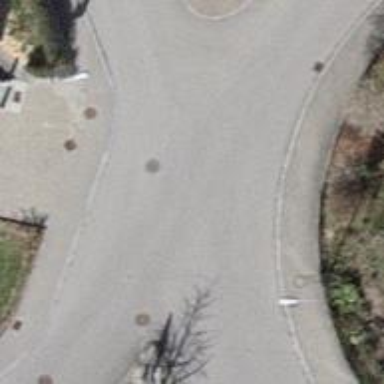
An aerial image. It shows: Residential road with asphalt surface. Both sides have sidewalks.